Field crop: maize
Growth stage: 1
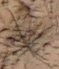
Species: lolium